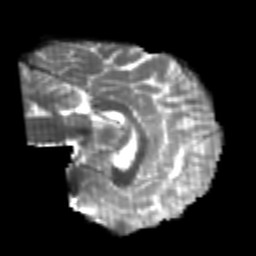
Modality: T2w
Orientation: sagittal
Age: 25
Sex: male
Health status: healthy
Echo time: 0.074 s